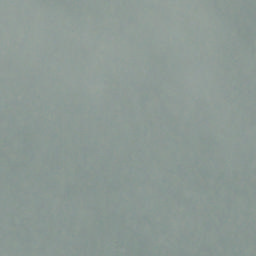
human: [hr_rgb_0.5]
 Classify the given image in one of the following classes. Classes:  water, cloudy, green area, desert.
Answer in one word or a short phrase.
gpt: cloudy